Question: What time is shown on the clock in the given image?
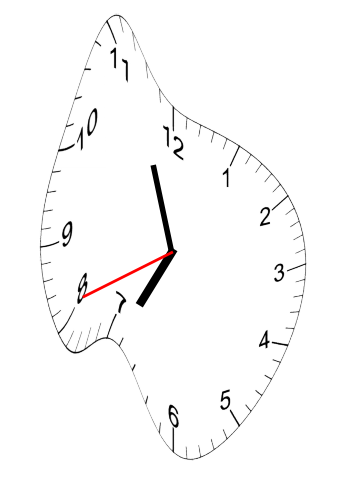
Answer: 06:56:41